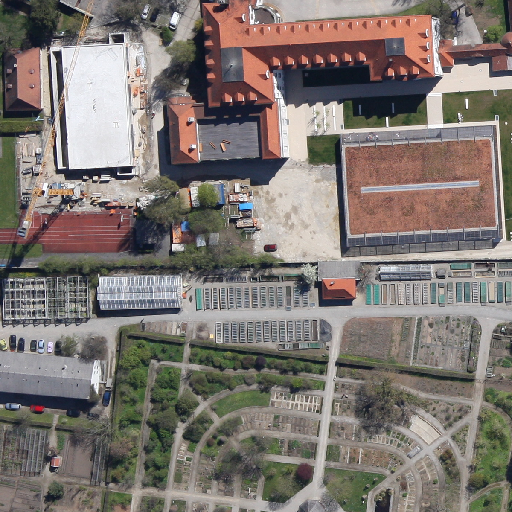
Referring expression: vehicle in the parking area